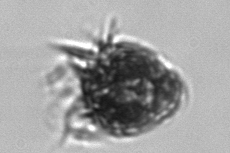
Label: Strombidium_morphotype1